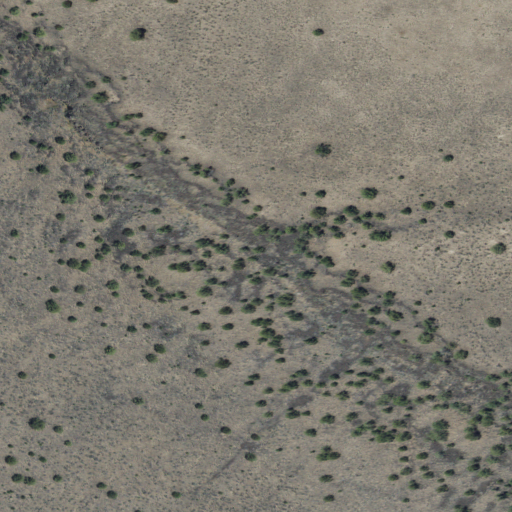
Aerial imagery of cliff(s) in Oregon named Rodman Rim containing only shrub